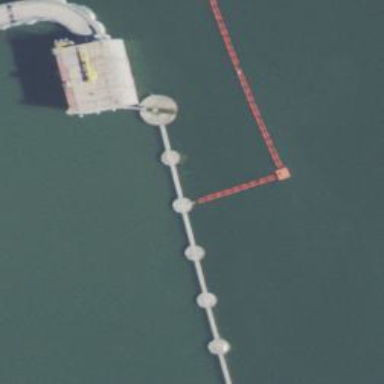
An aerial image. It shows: Floating barrier on the waterway.